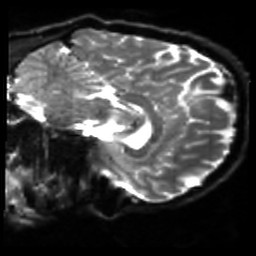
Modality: sbref
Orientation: sagittal
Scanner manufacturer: siemens
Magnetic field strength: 3 T
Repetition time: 4 s
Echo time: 0.0594 s